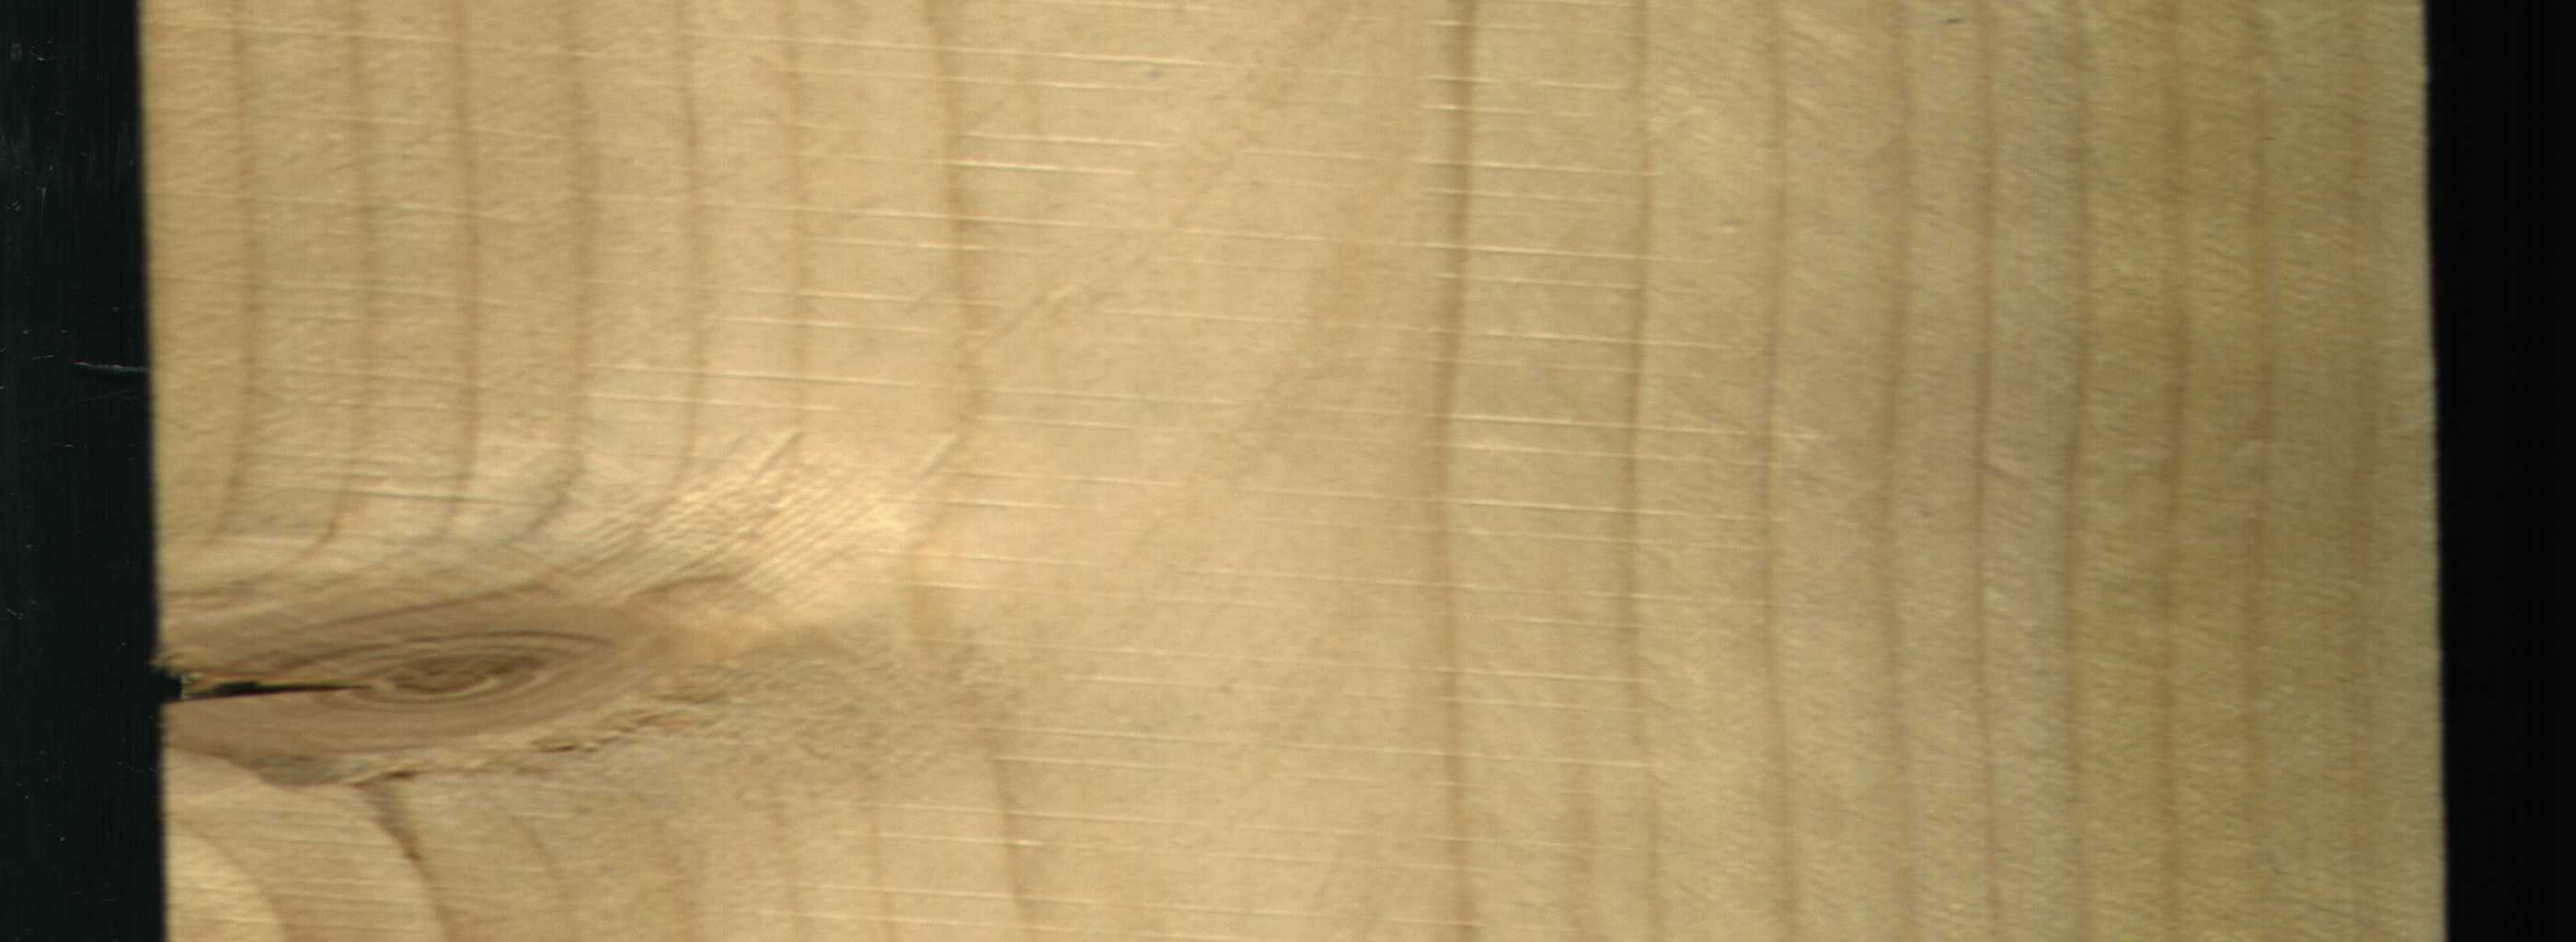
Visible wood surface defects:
knot_with_crack